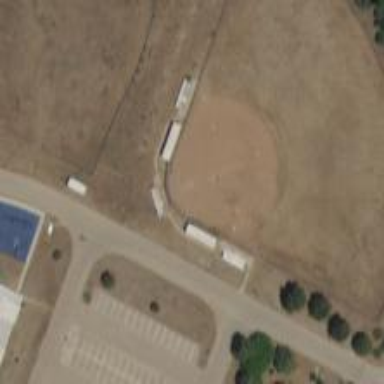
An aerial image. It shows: Baseball pitch for leisure land activities.